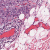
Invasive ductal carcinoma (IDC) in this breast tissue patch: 1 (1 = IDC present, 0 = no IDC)